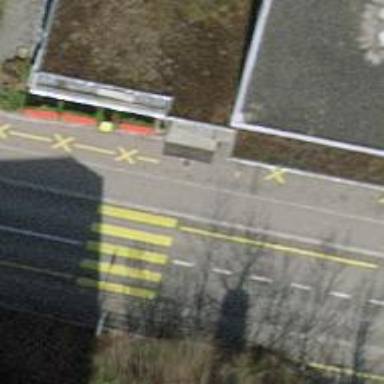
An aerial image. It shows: Marked crossing on the road.